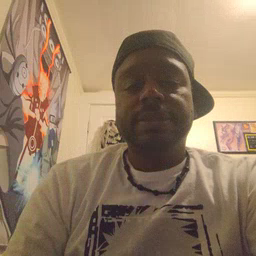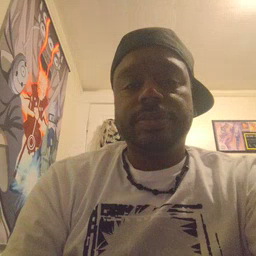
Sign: open